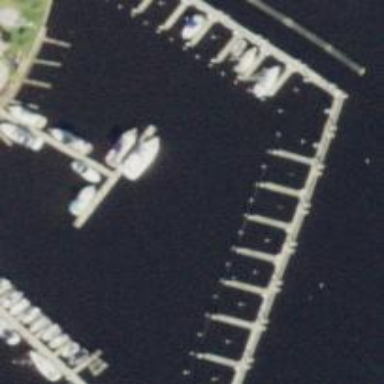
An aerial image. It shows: Man-made pier.